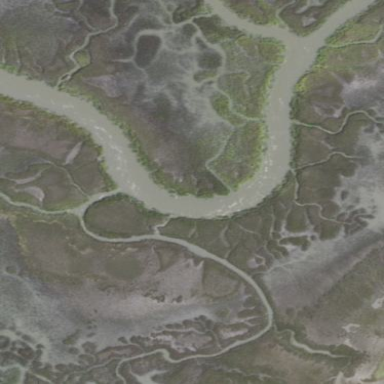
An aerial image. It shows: Saltmarsh wetland area.